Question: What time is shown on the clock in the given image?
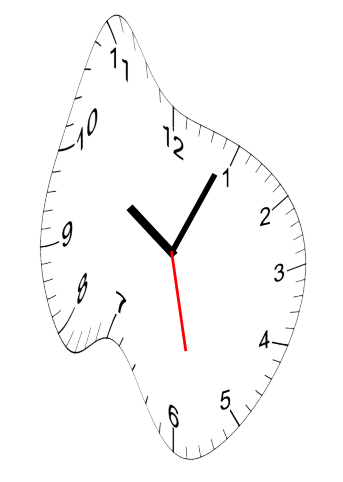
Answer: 10:04:28